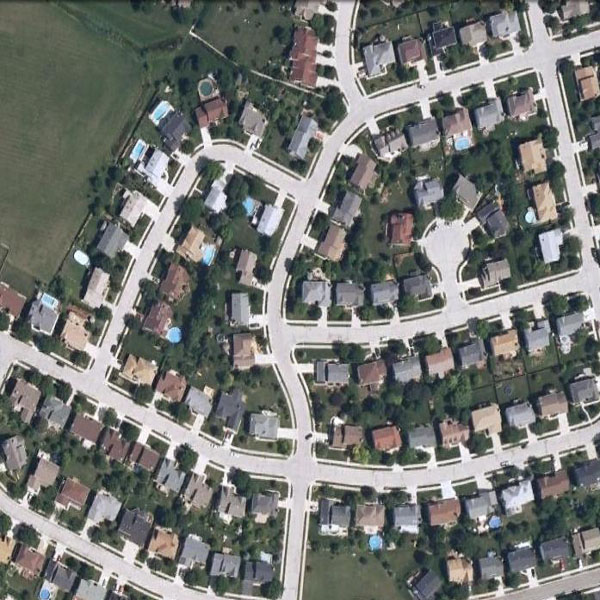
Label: Residential